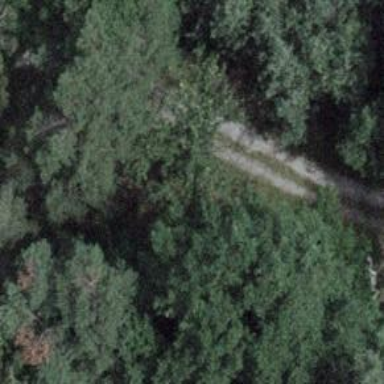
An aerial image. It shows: Unpaved path.